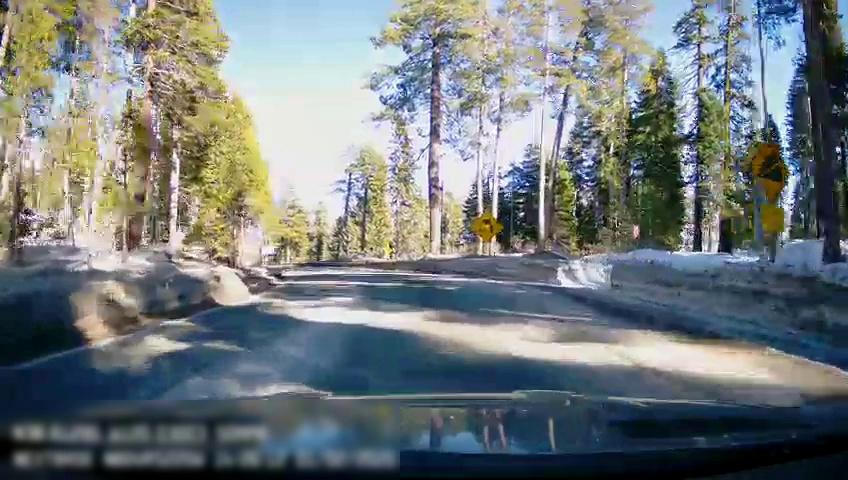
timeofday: Day
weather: Snowy
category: Drivable Space
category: Traffic | Signs
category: Traffic | Signs
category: Traffic | Signs